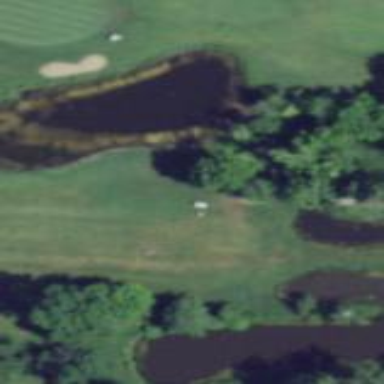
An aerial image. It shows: Water hazard in golf course. The hazard is natural water feature.